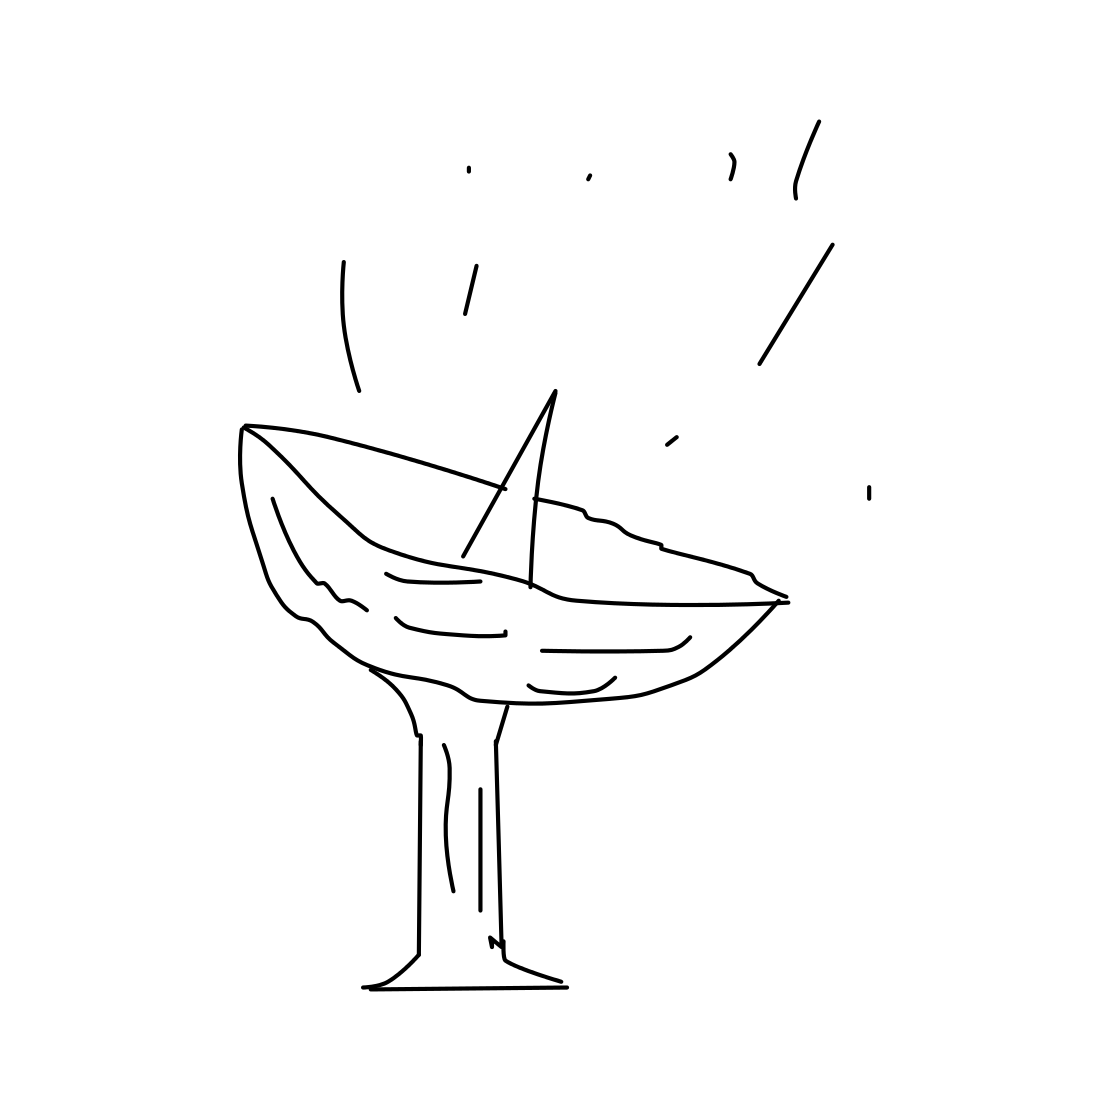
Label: satellite dish